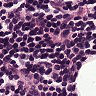
Metastatic tissue present: no